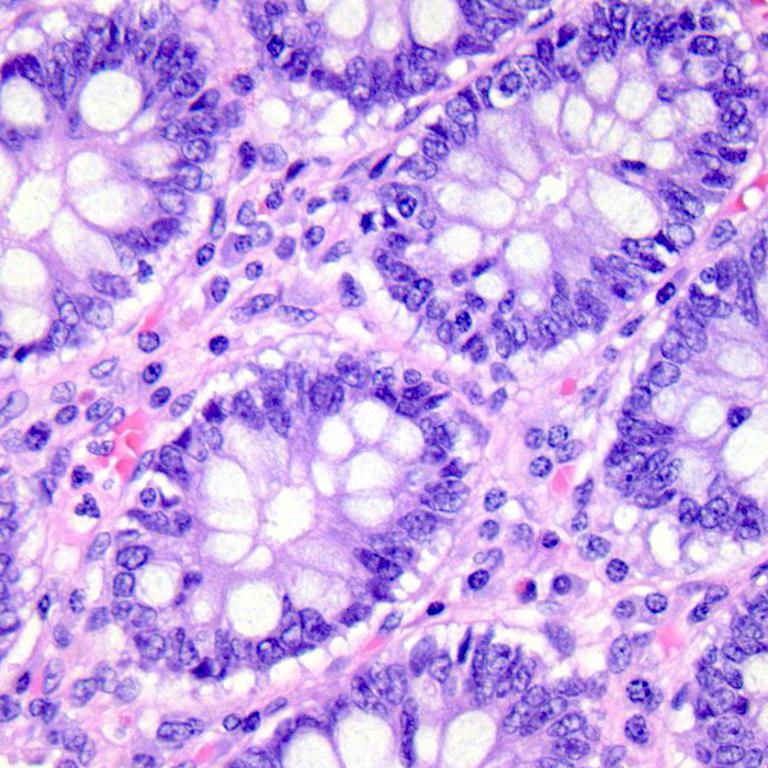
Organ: colon
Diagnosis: benign